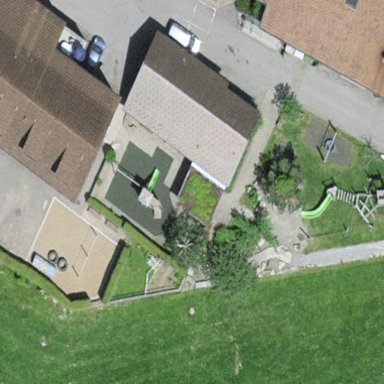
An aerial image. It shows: School.